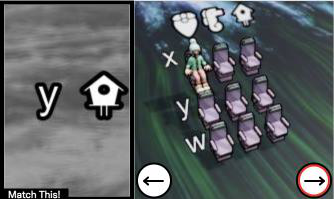
Task: seats
Answer: no